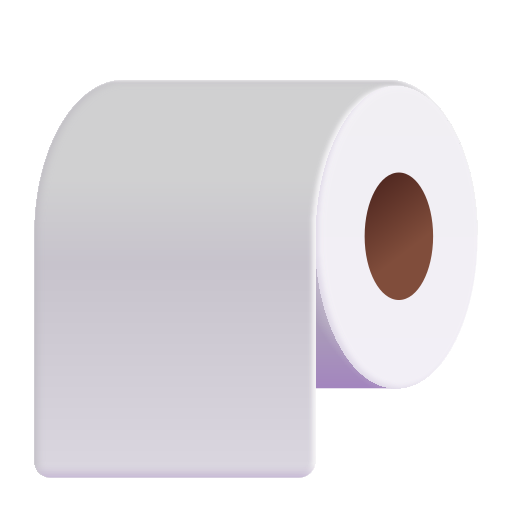
roll of paper color